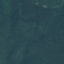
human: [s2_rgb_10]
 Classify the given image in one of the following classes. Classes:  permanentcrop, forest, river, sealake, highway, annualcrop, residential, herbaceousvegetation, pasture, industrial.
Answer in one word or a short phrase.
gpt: Forest